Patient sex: M
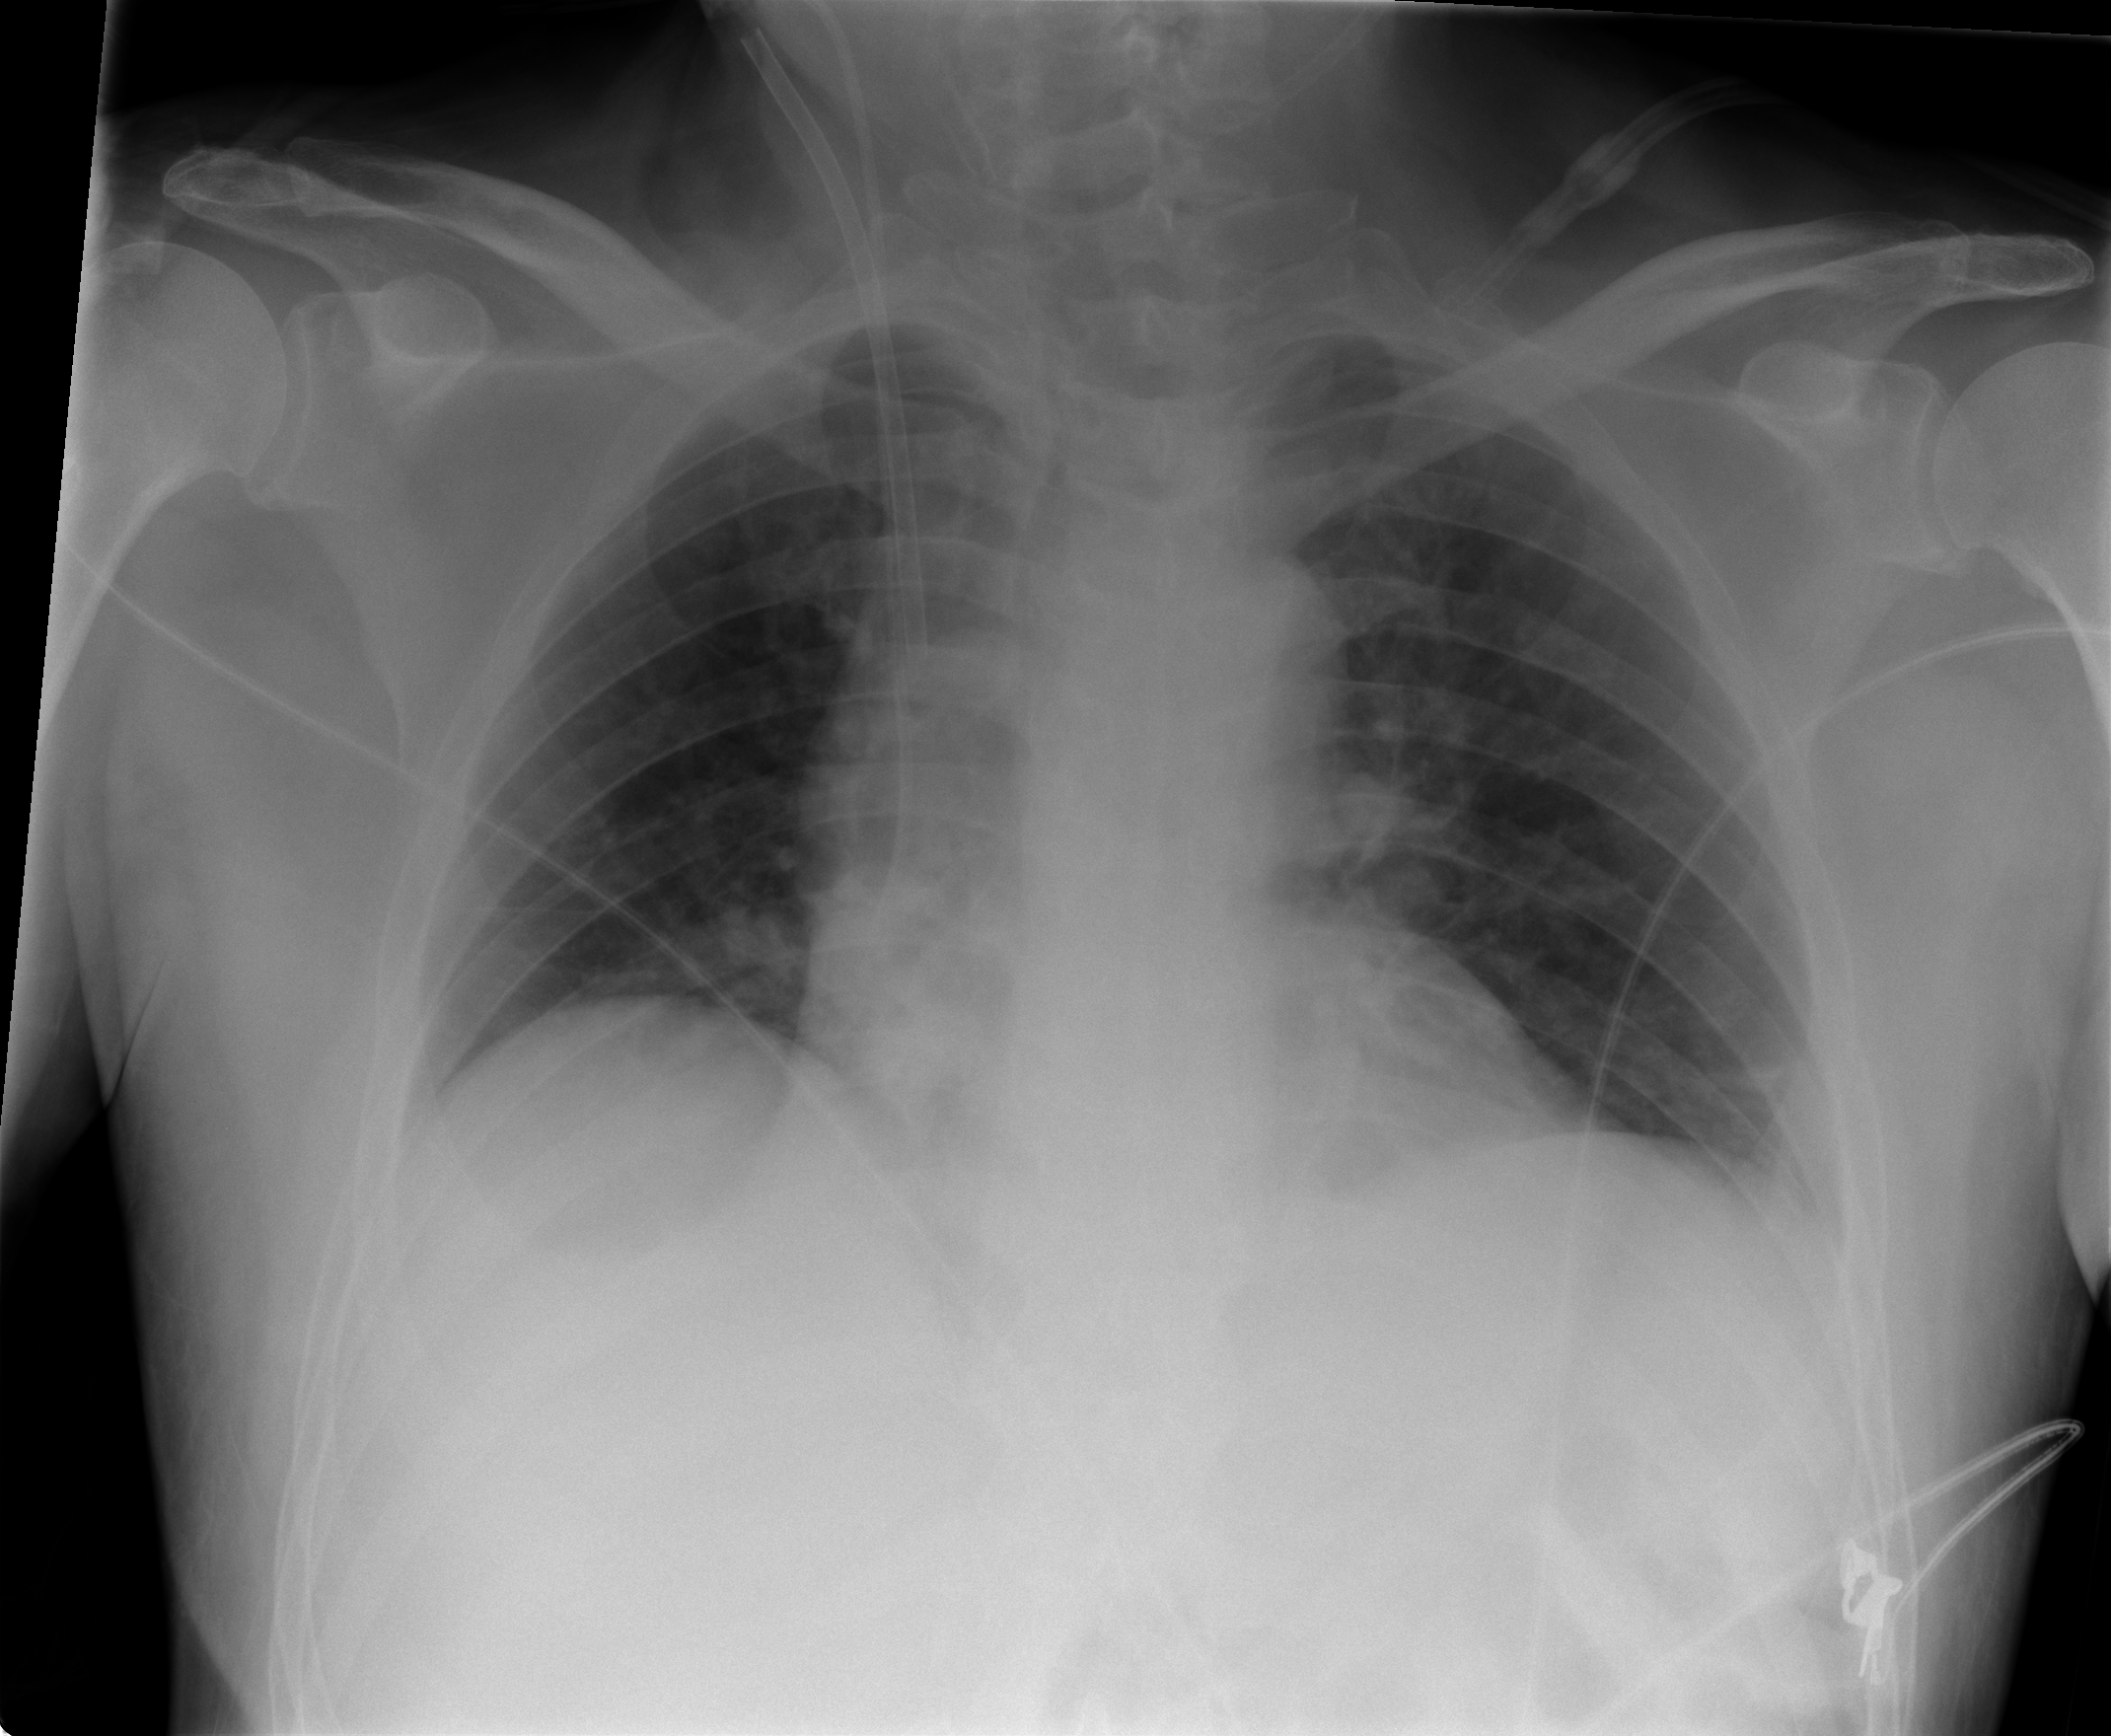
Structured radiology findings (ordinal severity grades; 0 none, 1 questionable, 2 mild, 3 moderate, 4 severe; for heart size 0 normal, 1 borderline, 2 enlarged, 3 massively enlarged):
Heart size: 0
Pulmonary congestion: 0
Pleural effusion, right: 0
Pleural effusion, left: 0
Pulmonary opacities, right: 0
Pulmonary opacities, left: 0
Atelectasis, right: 0
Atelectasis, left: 1